Field crop: maize
Growth stage: 2
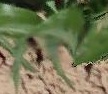
Species: maize